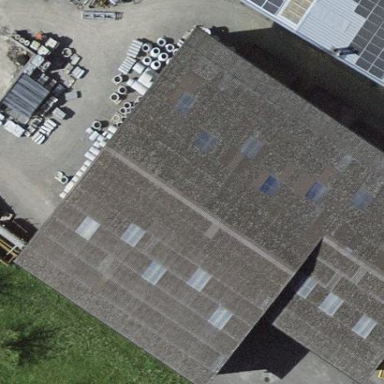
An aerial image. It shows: Warehouse building.